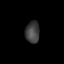
Tissue: lung
Cell type: Epithelial cells
Senescence score: 0.1941
Nuclear area (px): 303
Mean DAPI intensity: 63.66